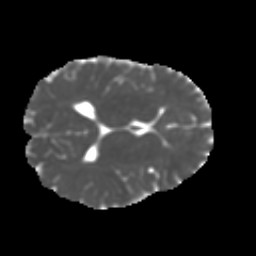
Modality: MD
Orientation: axial
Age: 12
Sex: male
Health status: ill
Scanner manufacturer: ge
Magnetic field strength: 3 T
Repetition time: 6.752 s
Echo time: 0.079 s